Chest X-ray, AP view. Patient: 46 years old, sex F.
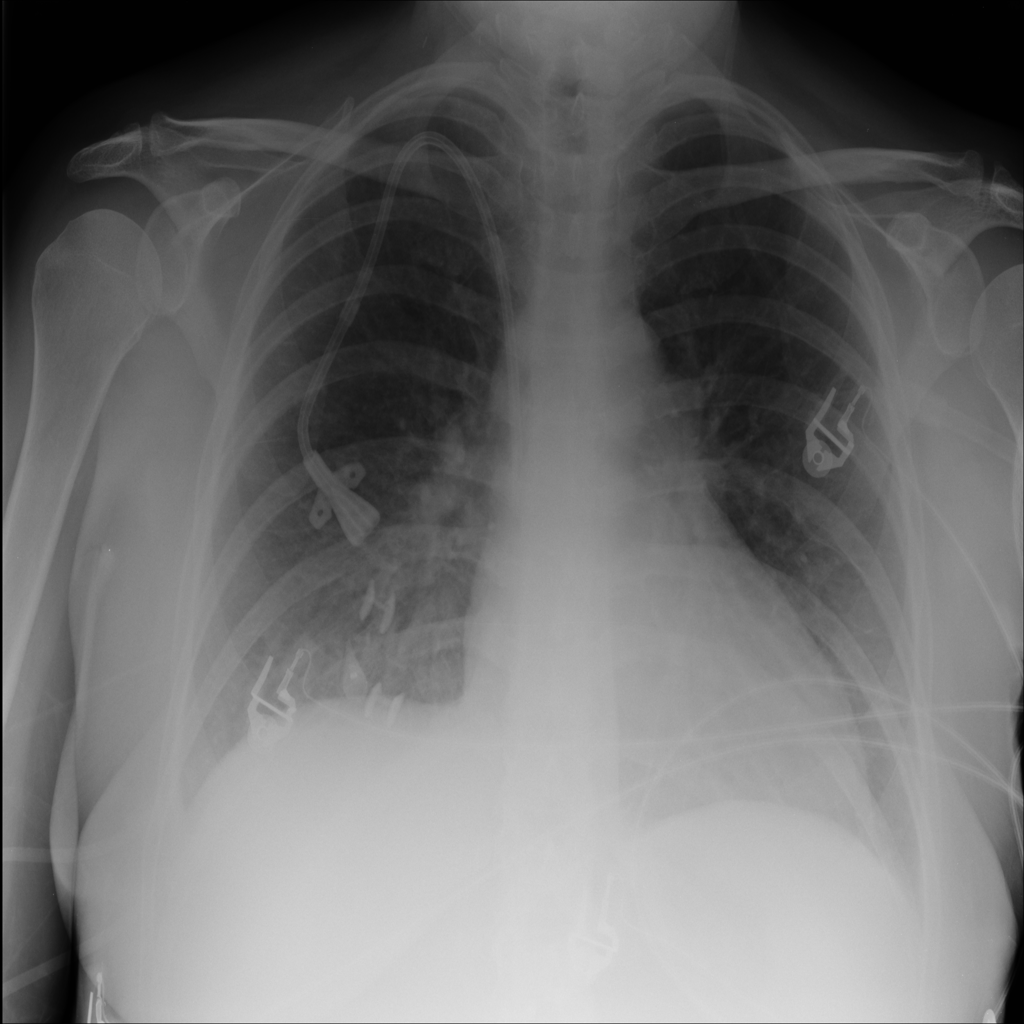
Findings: Infiltration